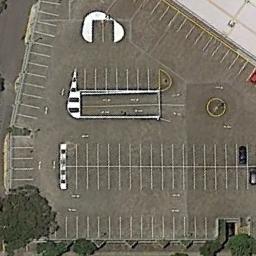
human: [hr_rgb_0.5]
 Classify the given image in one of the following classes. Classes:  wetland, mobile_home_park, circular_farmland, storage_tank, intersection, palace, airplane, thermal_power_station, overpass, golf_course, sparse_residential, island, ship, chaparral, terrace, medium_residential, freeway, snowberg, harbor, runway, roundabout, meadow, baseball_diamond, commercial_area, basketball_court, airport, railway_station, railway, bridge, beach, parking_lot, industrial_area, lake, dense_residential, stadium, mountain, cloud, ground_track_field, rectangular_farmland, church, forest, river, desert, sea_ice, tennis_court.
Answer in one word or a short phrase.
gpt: parking_lot